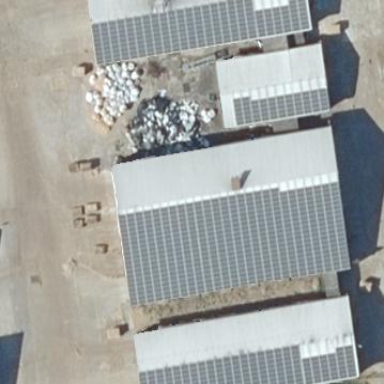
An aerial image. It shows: Solar photovoltaic panel generator located in farm auxiliary building. The generator provides electricity through small installation.